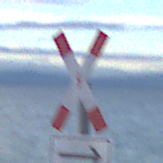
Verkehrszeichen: Andreaskreuz
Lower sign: RichtungsangabeDurchPfeile4
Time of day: SunriseSunset
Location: Outdoor (Suburban)
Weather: PartlyCloudy
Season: NotSpecified
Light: Natural